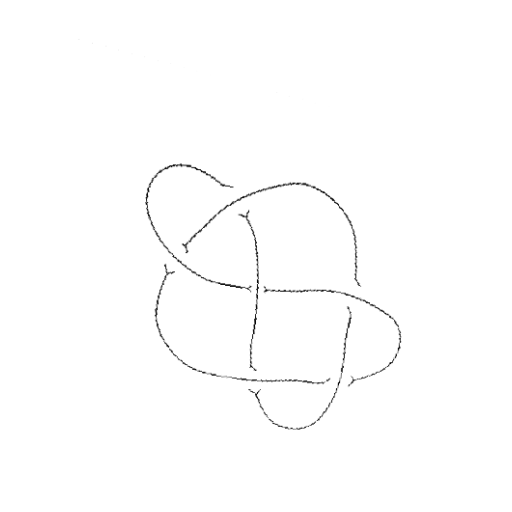
Crossing number: 6